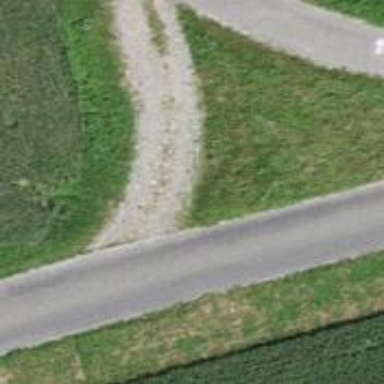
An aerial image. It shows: Track road with grade3 tracktype.